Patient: sex F, age 65
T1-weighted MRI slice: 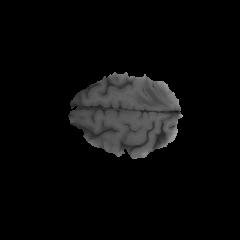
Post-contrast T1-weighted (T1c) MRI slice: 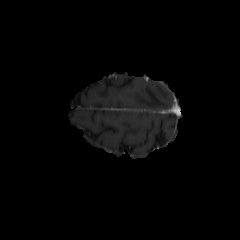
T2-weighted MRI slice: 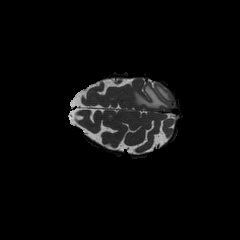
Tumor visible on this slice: yes
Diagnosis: Glioblastoma, IDH-wildtype
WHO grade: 4